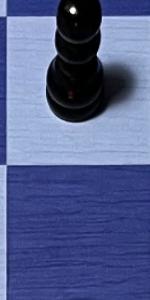
Label: Empty